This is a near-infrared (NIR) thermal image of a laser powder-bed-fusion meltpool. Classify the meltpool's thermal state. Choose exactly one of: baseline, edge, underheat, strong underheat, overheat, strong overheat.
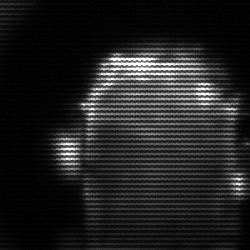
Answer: baseline